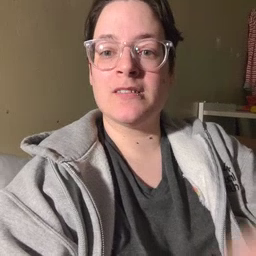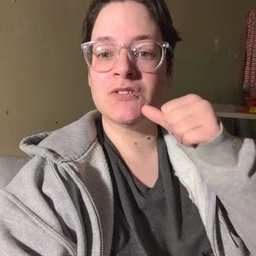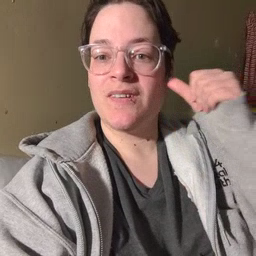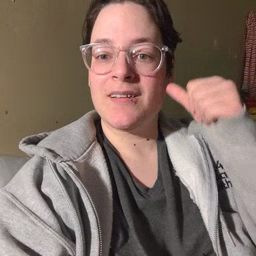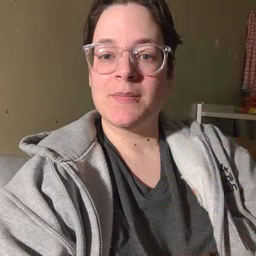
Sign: yesterday